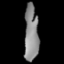
Tissue: lung
Cell type: Fibroblasts
Senescence score: 0.6545
Nuclear area (px): 781
Mean DAPI intensity: 136.003